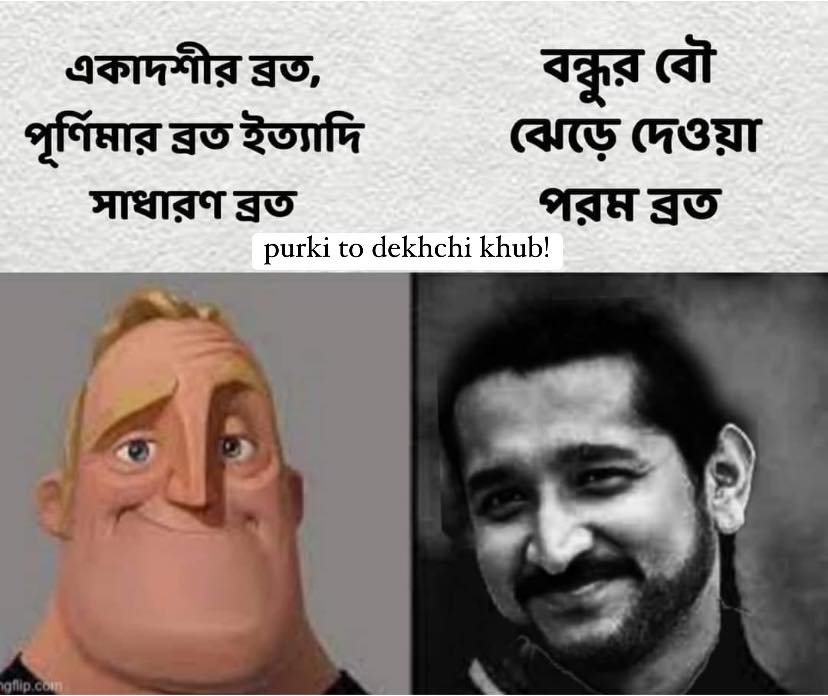
Text: একাদশীর ব্রত, বন্ধুর বৌ পূর্ণিমার ব্রত ইত্যাদি ঝেড়ে দেওয়া সাধারণ ব্রত পরম ব্রত
Label: Non Hate